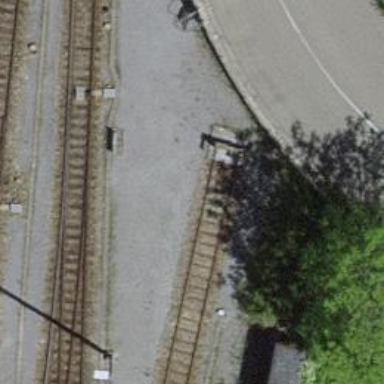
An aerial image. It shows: Railway buffer stop.